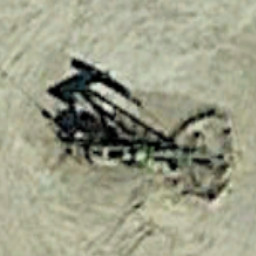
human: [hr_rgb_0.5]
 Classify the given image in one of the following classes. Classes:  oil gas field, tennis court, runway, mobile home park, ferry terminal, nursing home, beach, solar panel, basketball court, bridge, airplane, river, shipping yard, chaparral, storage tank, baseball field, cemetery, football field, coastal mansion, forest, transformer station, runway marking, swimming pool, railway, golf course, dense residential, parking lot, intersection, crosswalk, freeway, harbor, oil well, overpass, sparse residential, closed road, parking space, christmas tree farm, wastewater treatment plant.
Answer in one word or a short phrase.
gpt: oil well